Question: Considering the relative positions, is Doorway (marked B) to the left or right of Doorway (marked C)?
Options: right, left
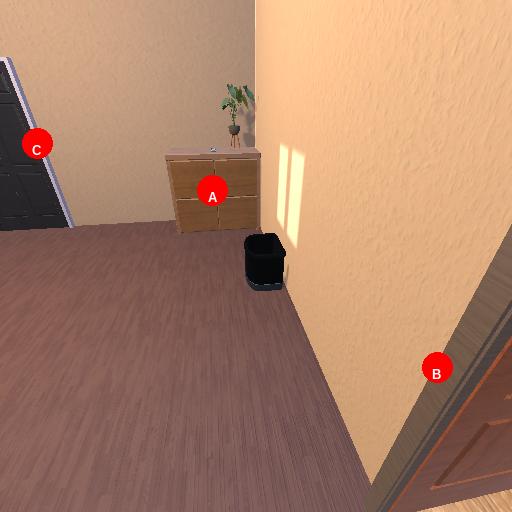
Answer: right